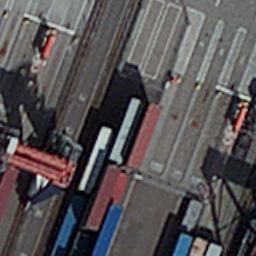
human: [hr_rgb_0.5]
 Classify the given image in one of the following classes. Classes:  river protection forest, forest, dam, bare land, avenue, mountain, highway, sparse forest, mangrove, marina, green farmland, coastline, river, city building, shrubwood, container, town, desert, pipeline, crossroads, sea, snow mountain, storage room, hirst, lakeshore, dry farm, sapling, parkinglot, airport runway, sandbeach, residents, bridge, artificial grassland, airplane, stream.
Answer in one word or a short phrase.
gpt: container